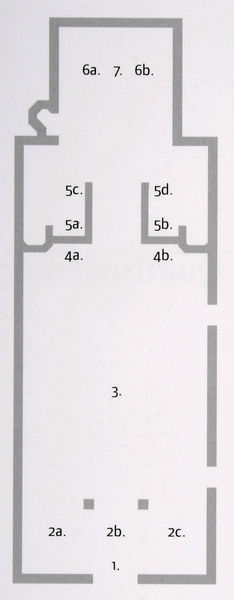
Titel: Grundriss
Künstler: Pietro Lombardo
Standort: Venedig
Institution: Santa Maria dei Miracoli
Schlagwörter: flügel, weiß, fenster, grau, pfeiler, raum, schwarz, skizze, säule, säulen, tür, zimmer, gebäude, haus, architektur, lang, stein, kirche, innen, schiff, schrift, türen, venedig, mauer, linien, türe, treppe, schmal, zahlen, ziffern, durchgang, striche, tor, umriss, halle, oben, unten, punkte, wände, eingang, eingänge, erker, gang, nische, eckig, rechteck, linie, symmetrisch, form, schlicht, druck, buchstabe, buchstaben, strich, beschriftung, räume, entwurf, löcher, schema, altar, hauptschiff, langhaus, ecken, portal, tore, karte, kirchenschiff, lettner, öffnung, portale, zahl, seitenschiff, mauern, schloß, altarraum, apsis, rechteckig, chor, kapelle, sieben, aussen, plan, tempel, museum, westen, nummeriert, nummerierung, nummern, durchbruch, sakral, anordnung, osten, basilika, riss, grundriss, bauwerk, öffnungen, aufriss, nischen, bauzeichnung, abgrenzung, winkel, romanisch, lageplan, hallenkirche, durchgänge, westwerk, bezeichnungen, angabe, lage, übersicht, ausstattung, länglich, computer, chorraum, sakristei, abtrennung, offnung, säulenbasilika, bettelorden, abgeteilt, museumsraum, beziffert, numerierung, abschrankung, computerzeichnung, kirchenshiff, kustwerke, museumssäle, ostwerk, rechrckig, santa maria della miracoli, 6, kleinbuchstaben, 1., einfan, 3., 2a, chor#, 2b, 2c, 4a